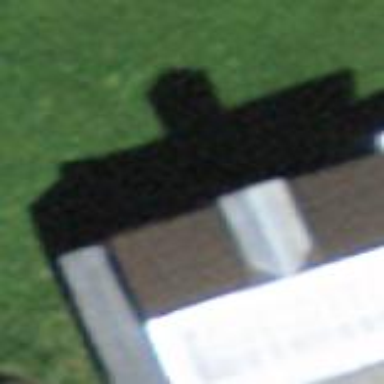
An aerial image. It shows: Rural barn.